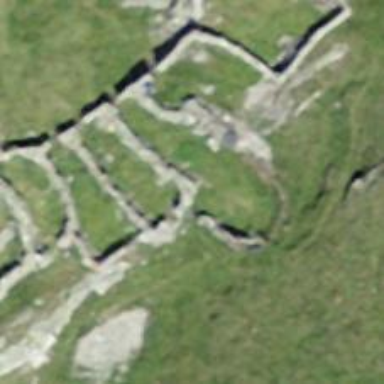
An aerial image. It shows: Dry stone wall barrier.